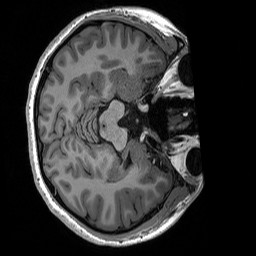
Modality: T1w
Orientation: axial
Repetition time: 8 s
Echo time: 0.066 s